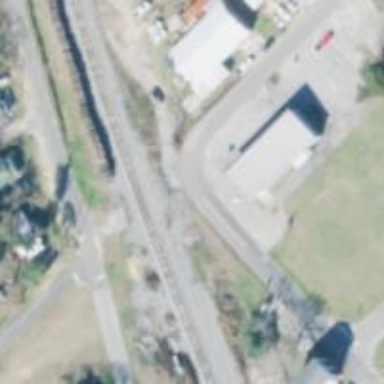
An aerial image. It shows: Abandoned railway yard.